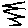
Label: zigzag